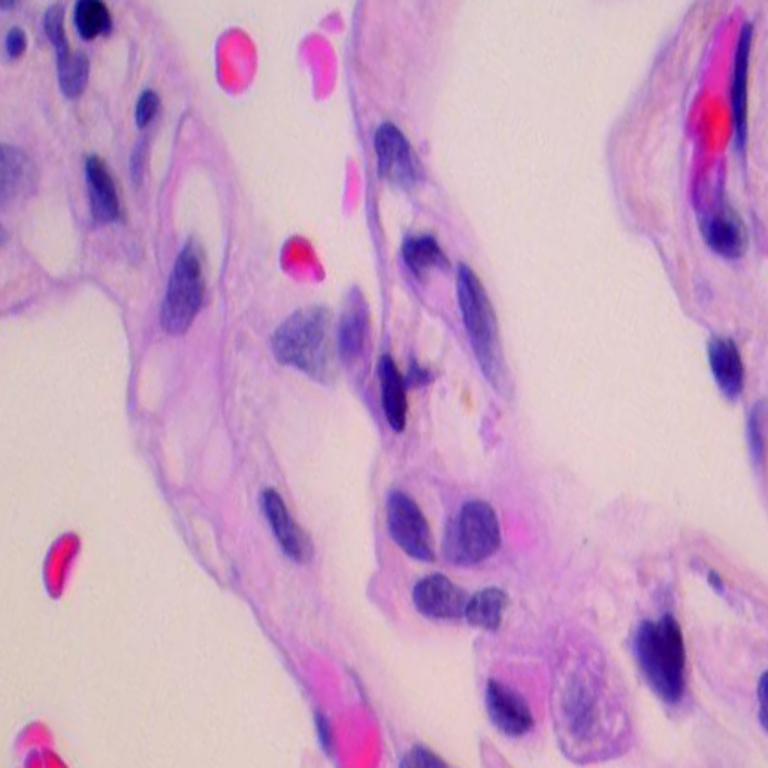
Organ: lung
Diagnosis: benign